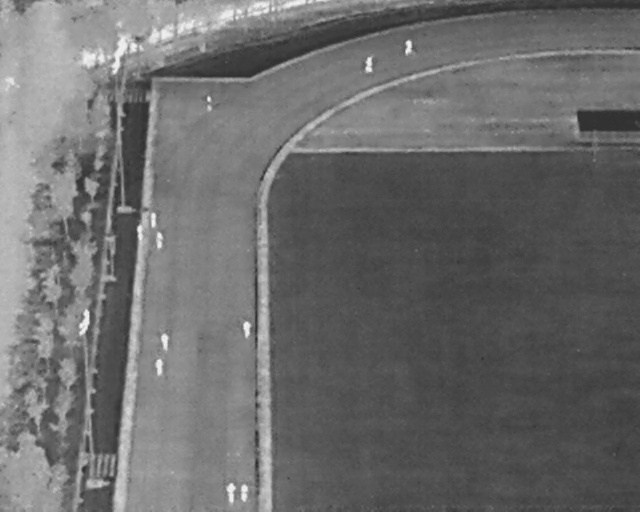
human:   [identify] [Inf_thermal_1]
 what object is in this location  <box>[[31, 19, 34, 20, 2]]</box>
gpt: <ref>1 small person at the top</ref>

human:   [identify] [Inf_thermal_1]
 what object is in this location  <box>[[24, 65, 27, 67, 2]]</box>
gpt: <ref>1 medium person at the left</ref>

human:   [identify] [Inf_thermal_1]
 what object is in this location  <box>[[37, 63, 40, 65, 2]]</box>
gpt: <ref>1 medium person at the center</ref>